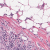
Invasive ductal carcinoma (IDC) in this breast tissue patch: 1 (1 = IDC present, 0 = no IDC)